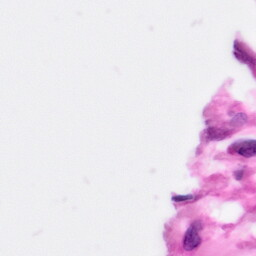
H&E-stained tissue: Pancreatic